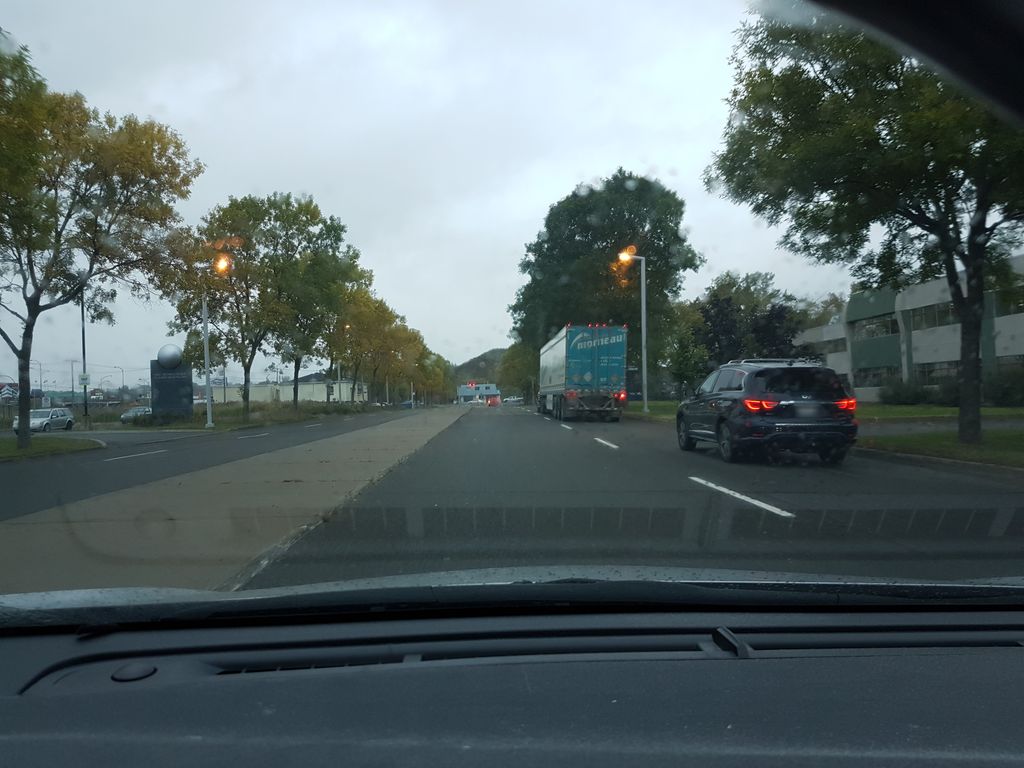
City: quebec_city